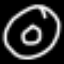
Label: donut